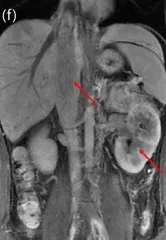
MRI. Imaging. Significant abnormal findings of left kidney and tumor thrombus of vena cava were noted (arrow).
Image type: radiology (mri)